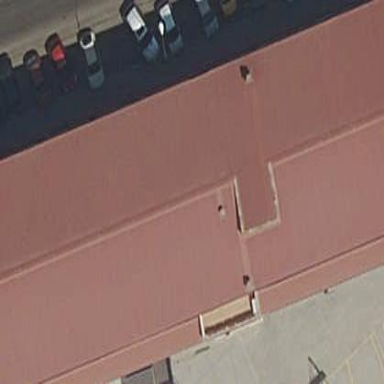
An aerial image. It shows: School building.